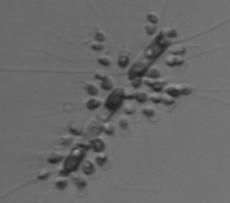
Label: Chaetoceros_didymus_TAG_external_flagellate